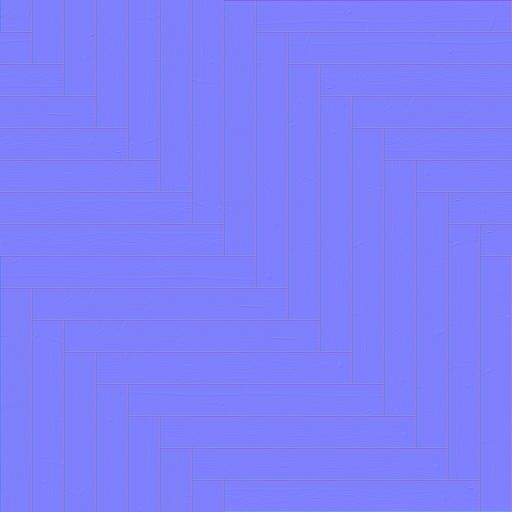
floor flooring herringbone parquet wood wooden